Question: With the introduction of <URL> using OAuth 2.0 authentication, developers have the ability to set up refresh tokens which require the end user to authenticate the application only once.
The developer has the ability to <URL> for his/her project. For a refresh-token OAuth setup, the user will only be required to approve authentication for an application once, thereafter, Google's servers will handle the re-authentication using the refresh token.
Based on the scope that the developer initially specifies, the Consent Screen will notify the user of what the application can access/modify, based on the chosen scope. Consider the following Gmail on Stackoverflow:

Now, if the developer at a later stage changes the scope of the application, , as the authentication was initially setup based on a refresh token, or supposed 'offline access'.
The user initially approved "view your email address" access only (for example) yet now, the application could be doing , with modification access, viewing of data, contacts, etc, which
This is somewhat a security flaw / privacy breach, and there is no way for the user to identify whether an application is doing so.
Has anyone else noticed this behavior? Surely this is not ethical?
I've used Stackoverflow , I'm not accusing this website of doing so :)
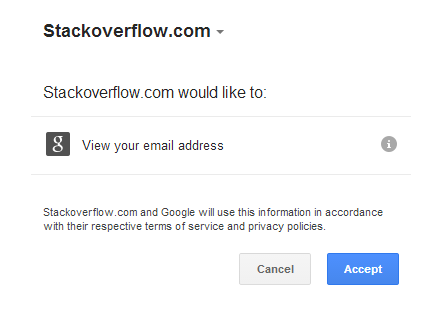
Answer: Is this an actual security vulnerability that you have noticed in action, or a suspected one?
According to my references and experiences, refresh tokens are used "to retrieve additional tokens of equal or lesser scope for separate resource calls"<URL> For instance, after omitting a scope from my authentication flow, I received an access token which specifically refused any requests related to the omitted scope.
This suggests that changing your project's scopes after getting a user's refresh token will not allow you to access anything they have not authorized.